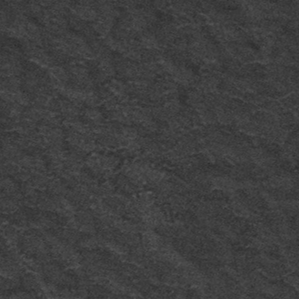
Label: frost